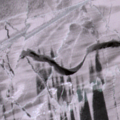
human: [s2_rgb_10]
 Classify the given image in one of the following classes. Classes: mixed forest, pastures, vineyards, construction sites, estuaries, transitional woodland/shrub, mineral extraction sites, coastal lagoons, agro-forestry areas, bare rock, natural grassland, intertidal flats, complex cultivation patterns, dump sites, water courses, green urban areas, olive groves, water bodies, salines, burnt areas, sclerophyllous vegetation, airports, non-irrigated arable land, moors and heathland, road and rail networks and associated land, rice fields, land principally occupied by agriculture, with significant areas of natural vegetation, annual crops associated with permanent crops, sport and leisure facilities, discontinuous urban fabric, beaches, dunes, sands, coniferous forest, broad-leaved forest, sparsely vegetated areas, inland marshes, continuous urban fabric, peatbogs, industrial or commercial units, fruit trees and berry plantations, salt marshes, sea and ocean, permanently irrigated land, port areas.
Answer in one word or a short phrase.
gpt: sea and ocean